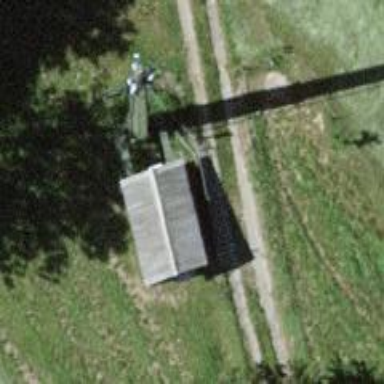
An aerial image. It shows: Communication mast tower.